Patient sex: M
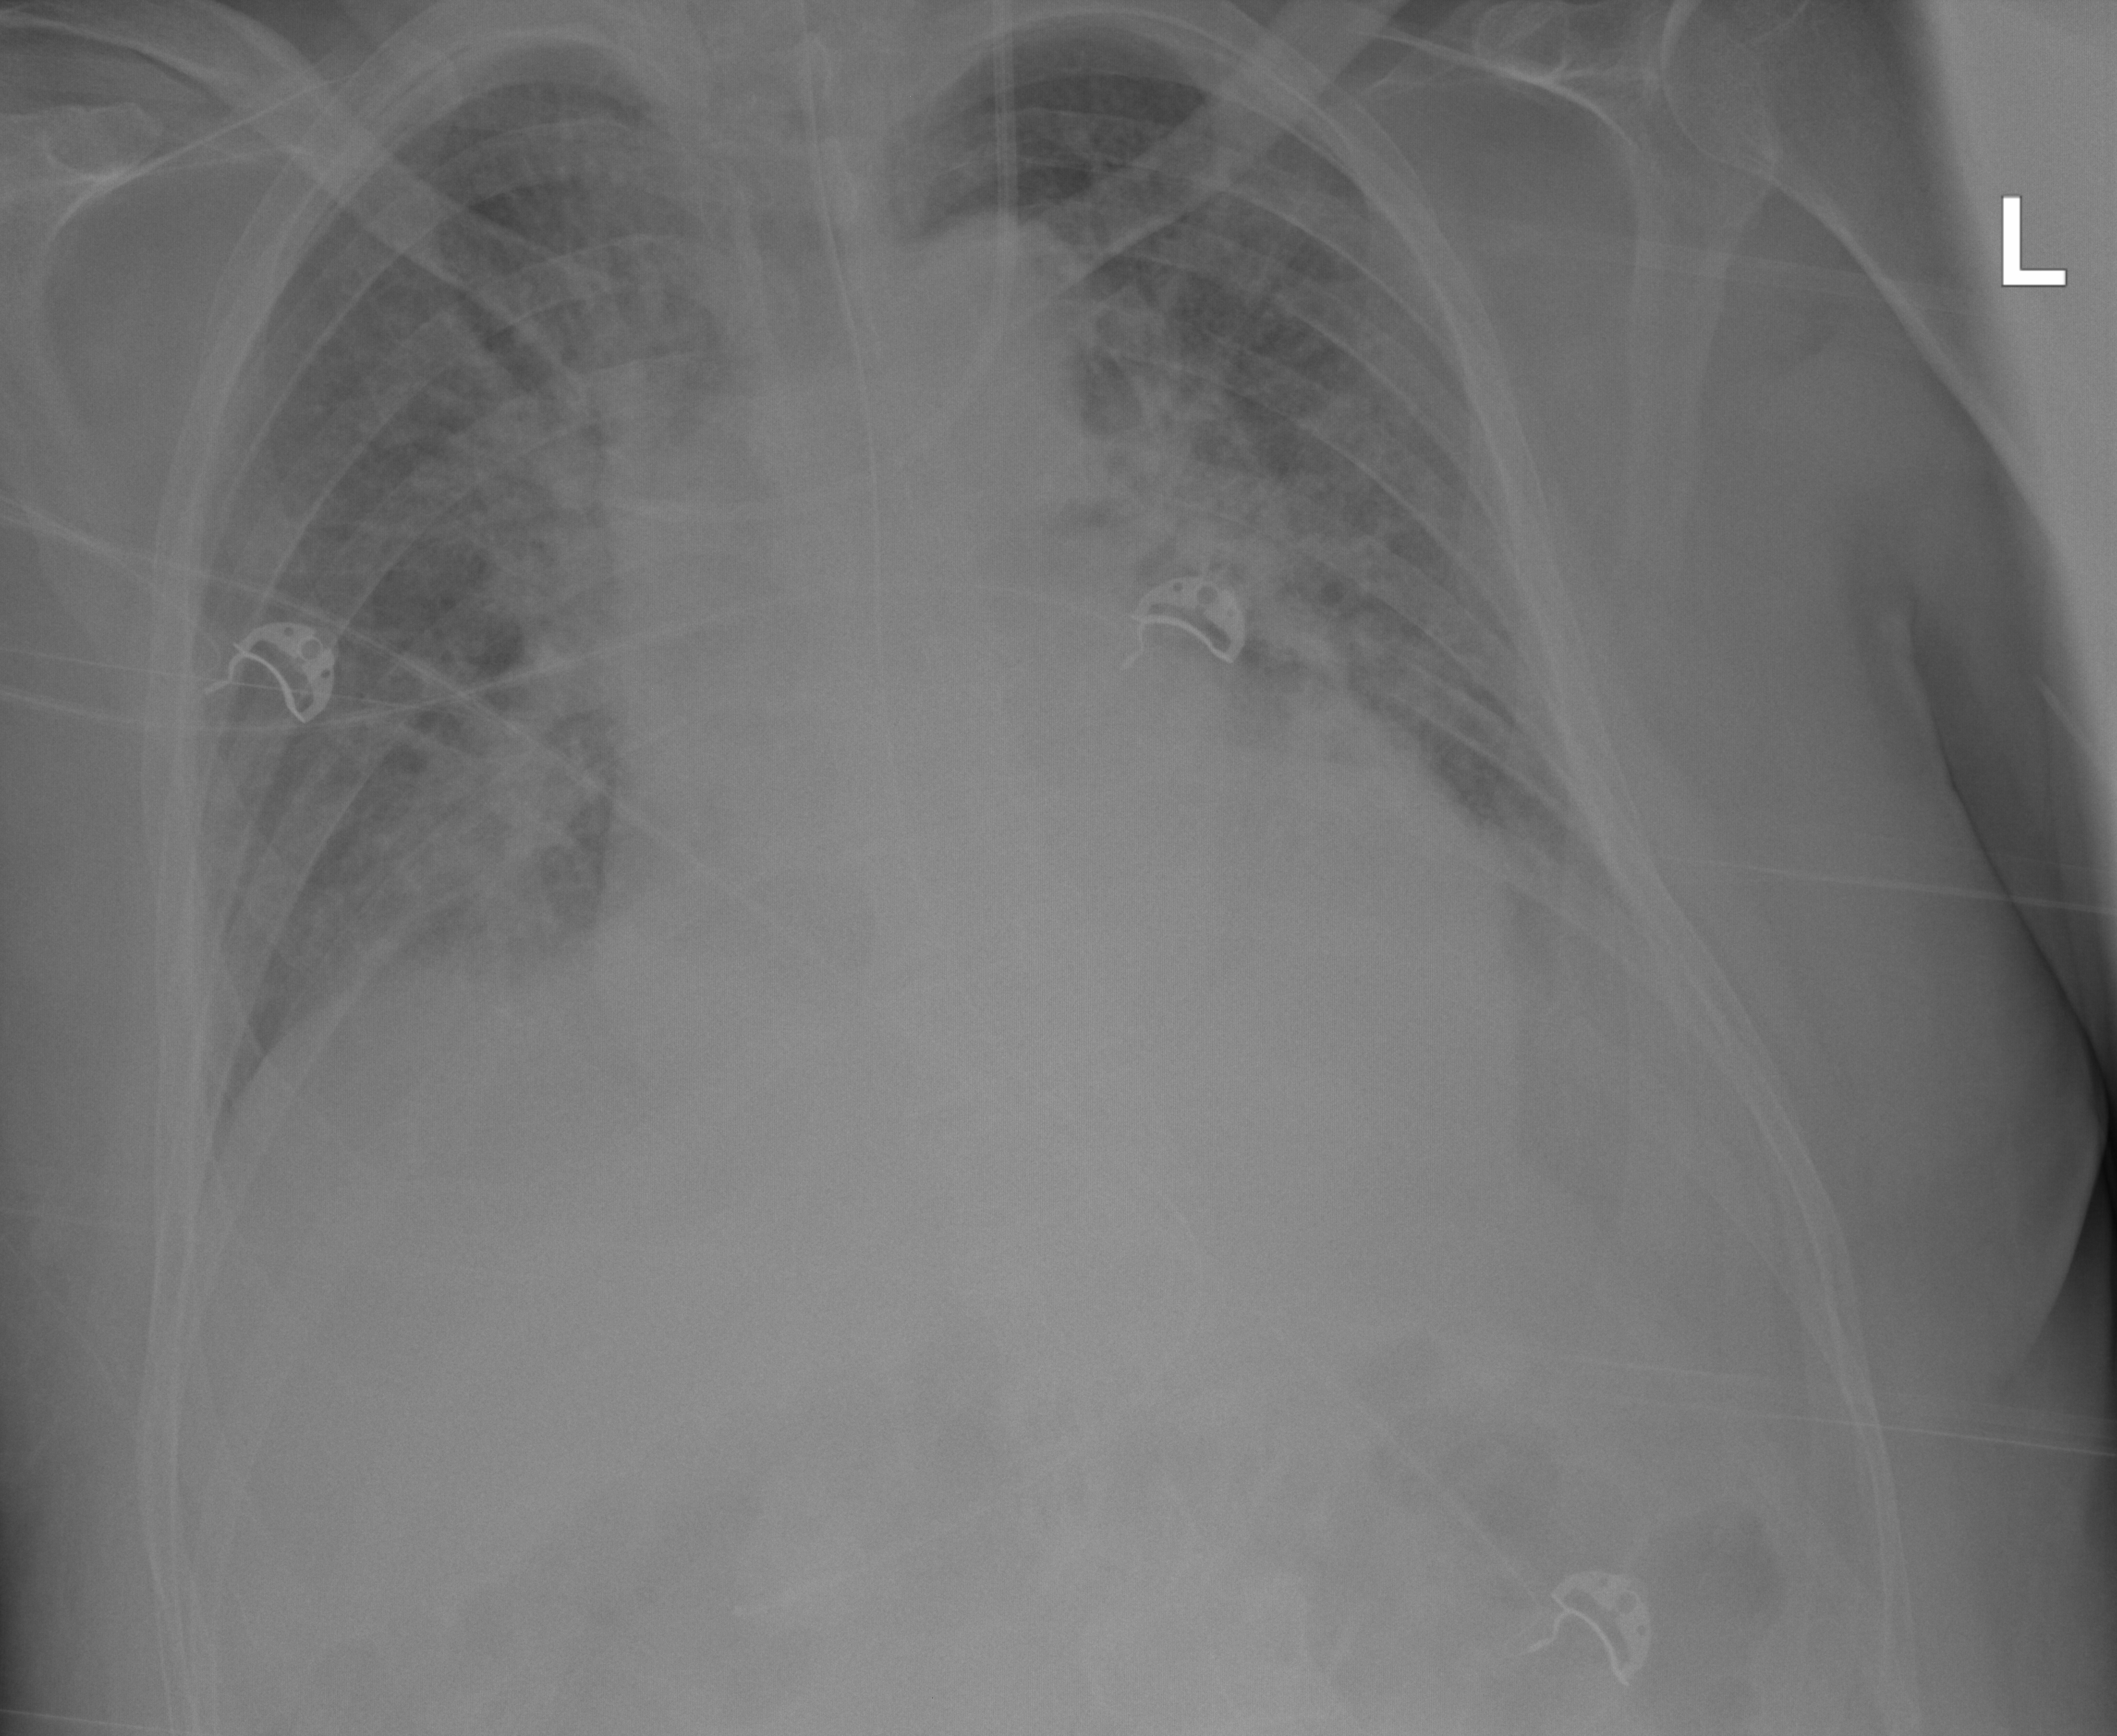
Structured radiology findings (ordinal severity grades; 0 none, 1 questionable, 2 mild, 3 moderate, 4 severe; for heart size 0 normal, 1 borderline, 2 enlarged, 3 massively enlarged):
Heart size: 2
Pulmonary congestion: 2
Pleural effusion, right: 1
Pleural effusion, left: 2
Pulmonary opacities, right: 2
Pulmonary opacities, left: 2
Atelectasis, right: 2
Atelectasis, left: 2